Question: So I have two 'textfields' in my app and 3 pages. But whenever I navigate to another page the data typed in those 'textfields' are deleted / vanished.
#### So can you tell me a ways to sustain the typed data. It is like keeping a draft in type box of an email or whatsapp.

## main.dart file:
'''
void main() {
LicenseRegistry.addLicense(() async* {
final license = await rootBundle.loadString('google_fonts/OFL.txt');
yield LicenseEntryWithLineBreaks(['google_fonts'], license);
});
SystemChrome.setSystemUIOverlayStyle(SystemUiOverlayStyle(
statusBarColor: Colors.teal.shade700,
statusBarIconBrightness: Brightness.light,
systemNavigationBarColor: Colors.teal.shade700,
systemNavigationBarIconBrightness: Brightness.light,
));
runApp(MyApp());
}
class MyApp extends StatelessWidget {
@override
Widget build(BuildContext context) {
return MaterialApp(
debugShowCheckedModeBanner: false,
theme: AppTheme.appTheme,
home: OnboardingPage(),
);
}
}
'''
## home.dart file:
'''
class HomePage extends StatefulWidget {
@override
State<HomePage> createState() => _HomePageState();
}
class _HomePageState extends State<HomePage> {
int selectedIndex = 0;
final screen = [
ReminderPage(),
DonePage(),
HistoryPage(),
];
@override
Widget build(BuildContext context) {
final Size size = MediaQuery.of(context).size;
return SafeArea(
child: Scaffold(
// resizeToAvoidBottomInset: false,
appBar: AppBar(
title: const Text('Notiminder'),
centerTitle: true,
),
body: screen[selectedIndex],
bottomNavigationBar: Row(// Row...
),
);
}
Widget buttomBarItems(IconData icon, int index) {...
}
class BNBCustomPainter extends CustomPainter {...
}
'''
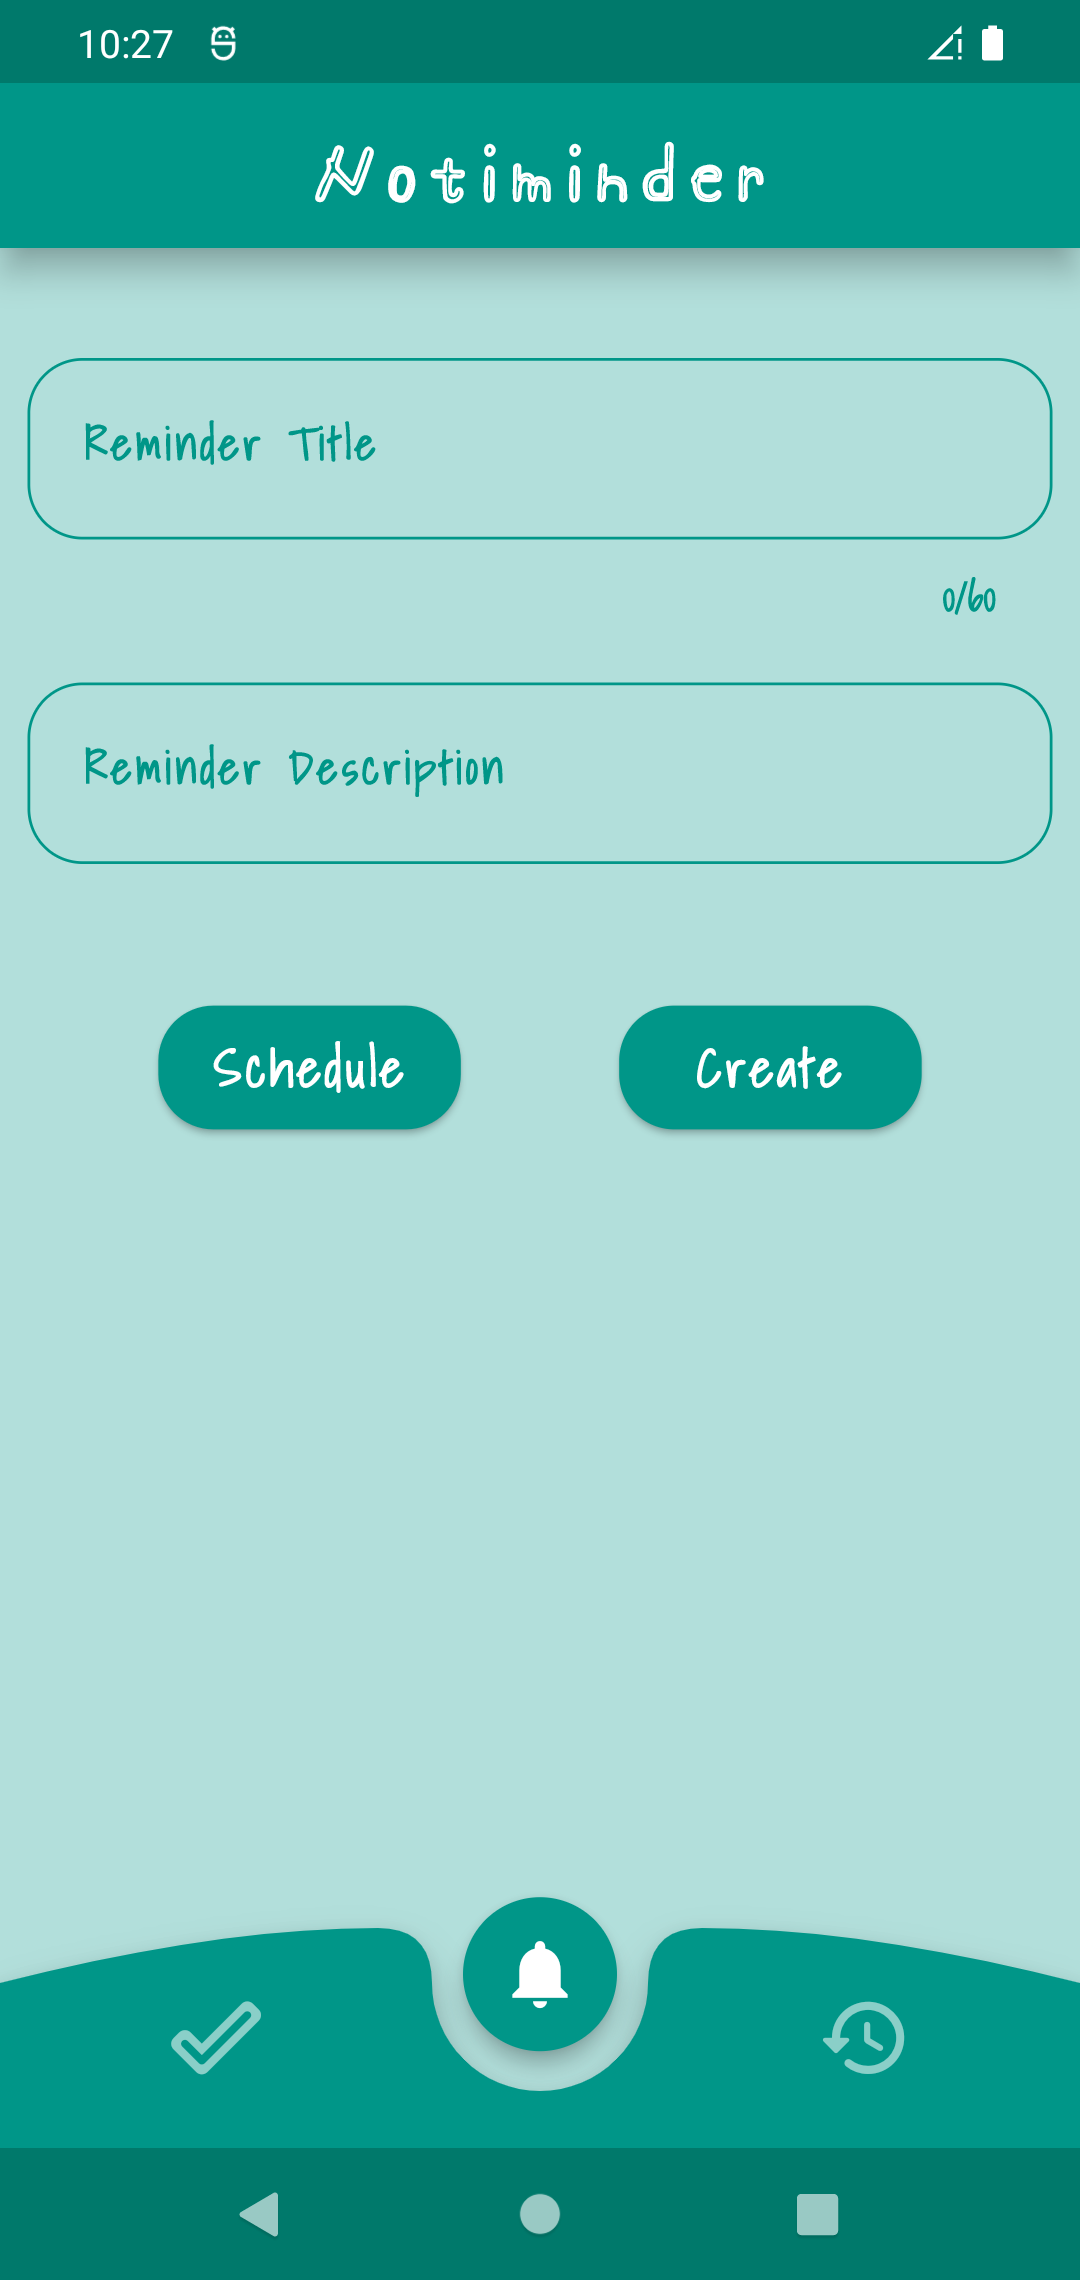
Answer: We need to create 'TextEditingController()' for the purpose.
Simply:
'''
final title = TextEditingController();
final description = TextEditingController();
'''
[You can create it in separate dart file also]
and then Add these 'controllers' to the 'TextFormFields':
'''
TextFormField(
controller: title,
),
TextFormField(
controller: description,
),
'''
This should hopefully do the work...